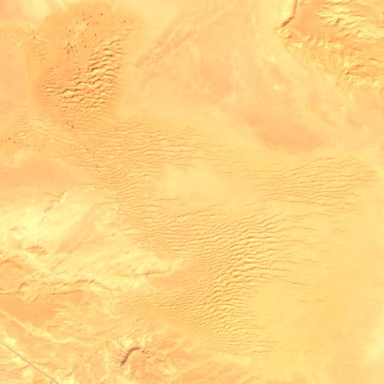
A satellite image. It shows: Desert erg with sandy surface.